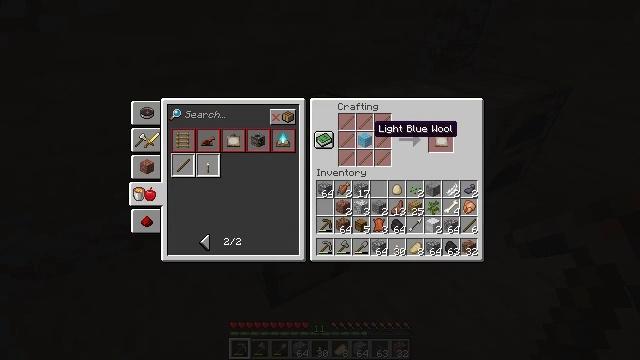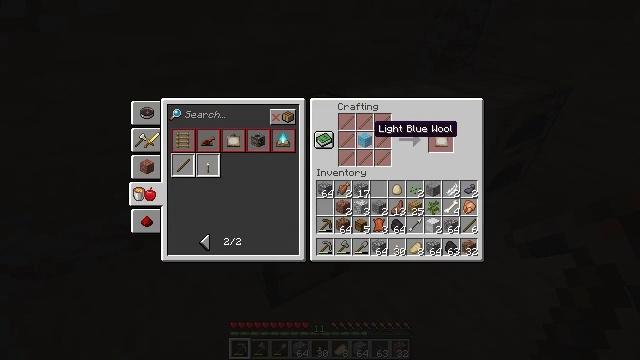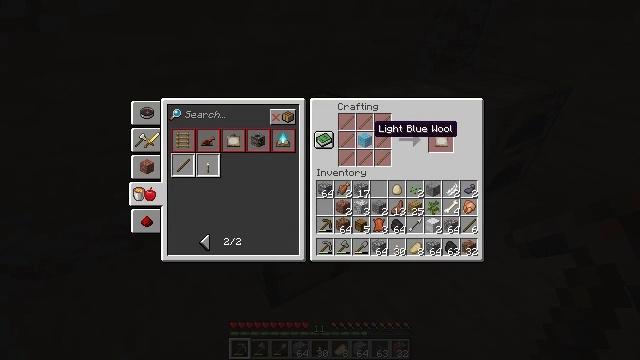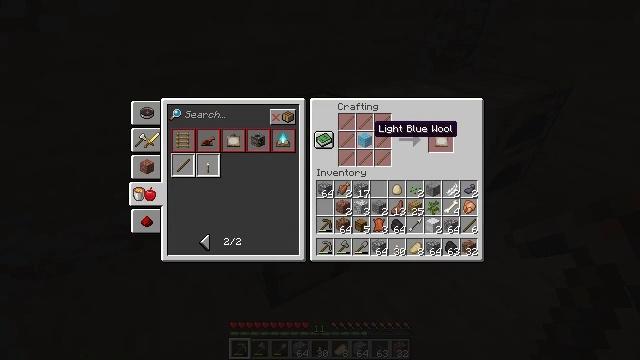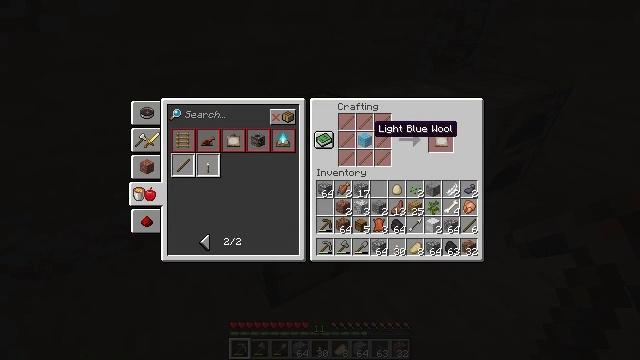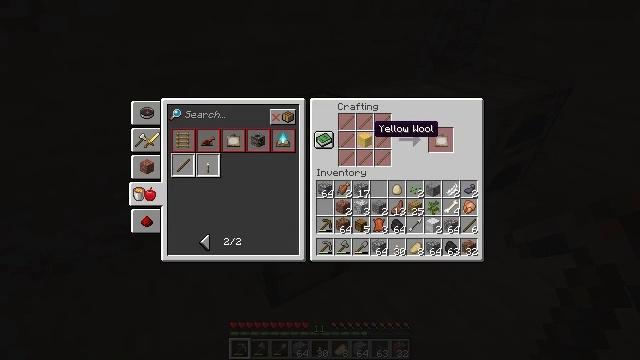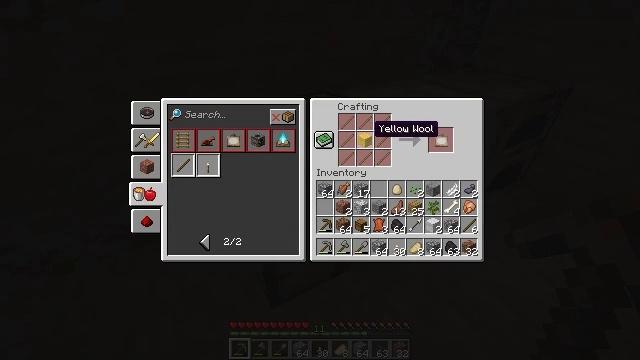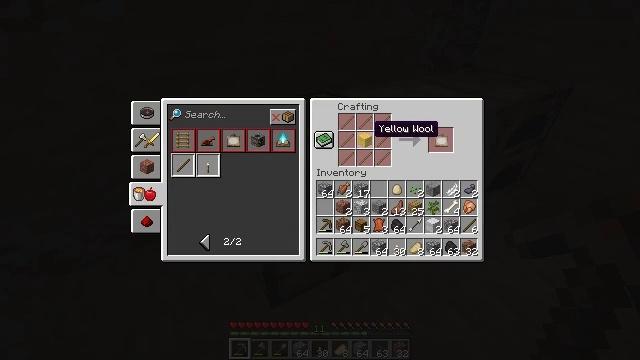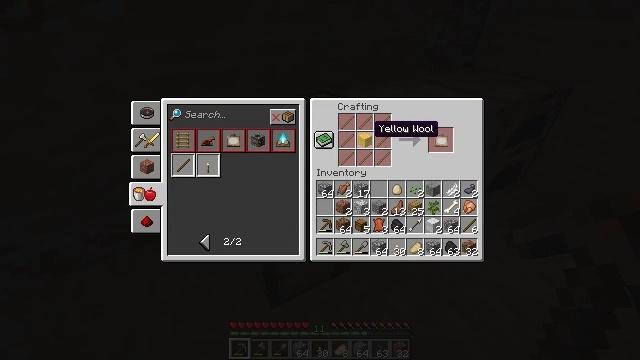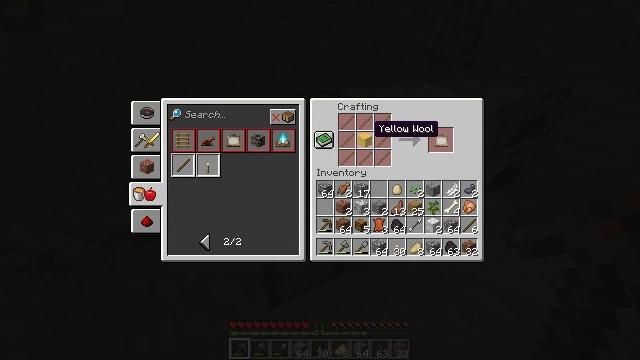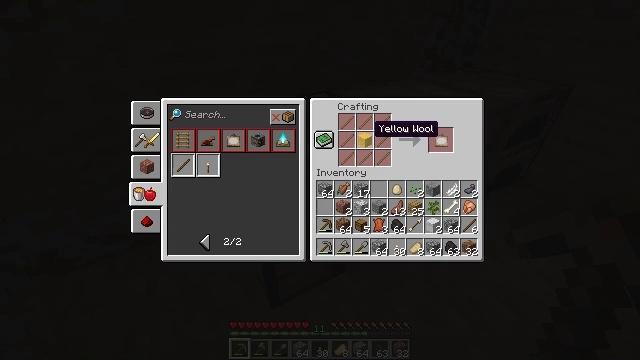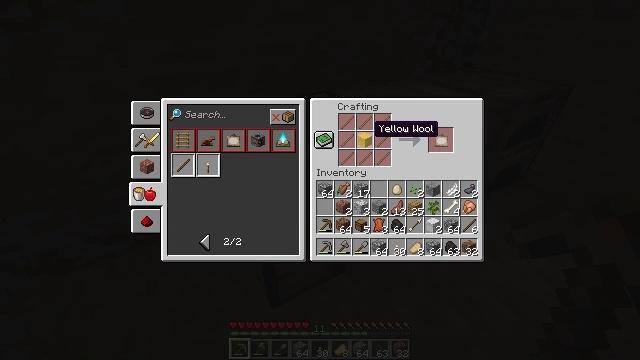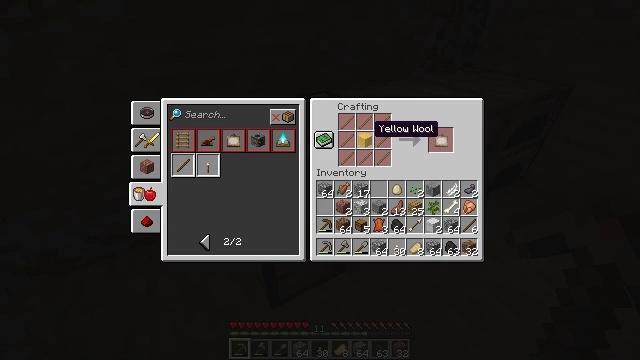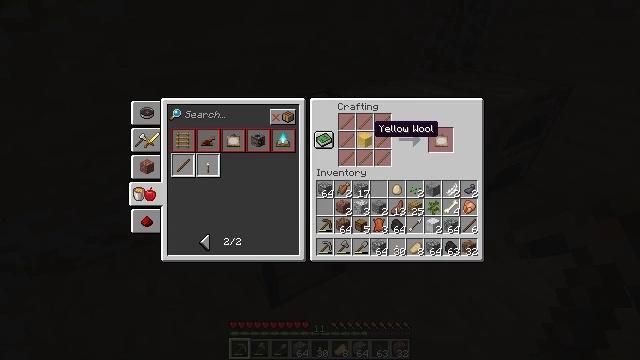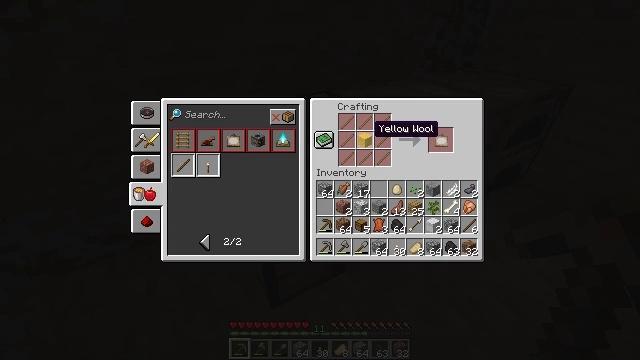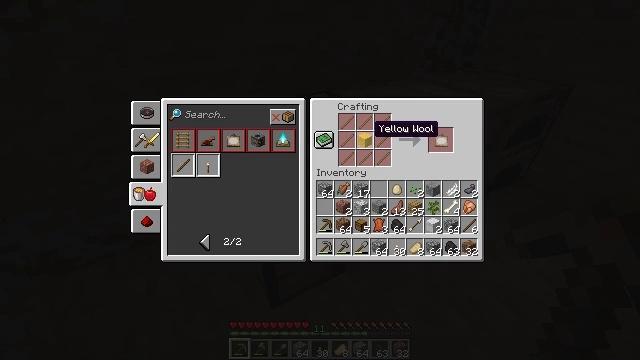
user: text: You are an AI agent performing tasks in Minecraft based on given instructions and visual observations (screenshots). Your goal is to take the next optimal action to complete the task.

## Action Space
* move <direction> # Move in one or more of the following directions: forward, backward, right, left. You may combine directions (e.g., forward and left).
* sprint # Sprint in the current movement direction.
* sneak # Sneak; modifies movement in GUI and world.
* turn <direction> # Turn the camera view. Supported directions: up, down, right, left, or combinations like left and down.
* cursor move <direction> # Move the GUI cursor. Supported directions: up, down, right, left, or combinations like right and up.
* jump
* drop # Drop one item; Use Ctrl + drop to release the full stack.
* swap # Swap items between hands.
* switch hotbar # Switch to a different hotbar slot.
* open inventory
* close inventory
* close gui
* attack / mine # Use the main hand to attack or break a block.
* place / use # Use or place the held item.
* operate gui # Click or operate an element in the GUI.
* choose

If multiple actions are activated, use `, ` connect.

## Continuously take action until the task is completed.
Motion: motion action
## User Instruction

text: Craft some white carpet with wool.
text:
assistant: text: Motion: no_op
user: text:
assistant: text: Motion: no_op
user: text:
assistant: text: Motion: no_op
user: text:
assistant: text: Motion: no_op
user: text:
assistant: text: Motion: no_op
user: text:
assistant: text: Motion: no_op
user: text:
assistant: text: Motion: no_op
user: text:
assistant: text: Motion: no_op
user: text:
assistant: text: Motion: no_op
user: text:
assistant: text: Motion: no_op
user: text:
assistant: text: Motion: no_op
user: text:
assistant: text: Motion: no_op
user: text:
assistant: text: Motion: no_op
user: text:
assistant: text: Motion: no_op
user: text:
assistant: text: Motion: no_op
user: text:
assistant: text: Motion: no_op
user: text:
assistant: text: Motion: no_op
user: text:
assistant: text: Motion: no_op
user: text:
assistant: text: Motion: no_op
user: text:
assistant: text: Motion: no_op
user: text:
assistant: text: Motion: no_op
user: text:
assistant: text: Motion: no_op
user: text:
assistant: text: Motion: no_op
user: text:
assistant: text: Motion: no_op
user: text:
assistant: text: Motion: no_op
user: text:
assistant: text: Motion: no_op
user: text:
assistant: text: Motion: no_op
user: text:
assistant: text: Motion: no_op
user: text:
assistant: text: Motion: no_op
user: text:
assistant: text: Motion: no_op